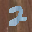
Label: 2